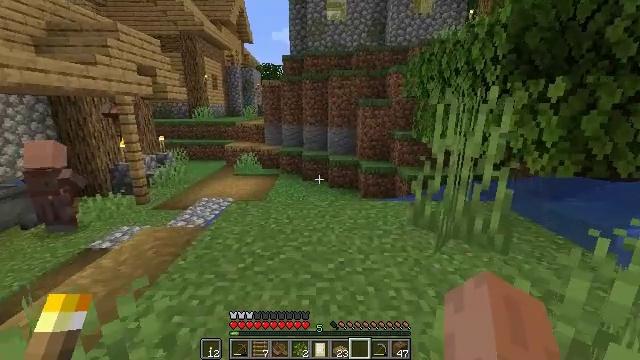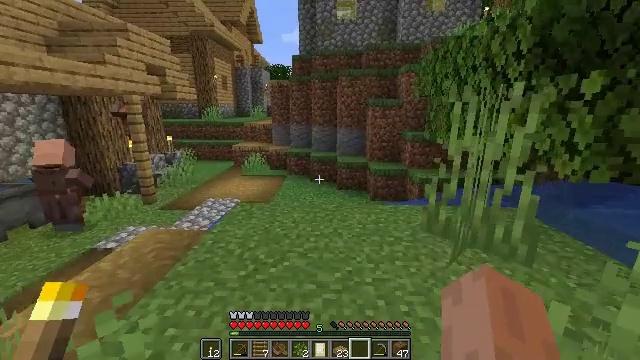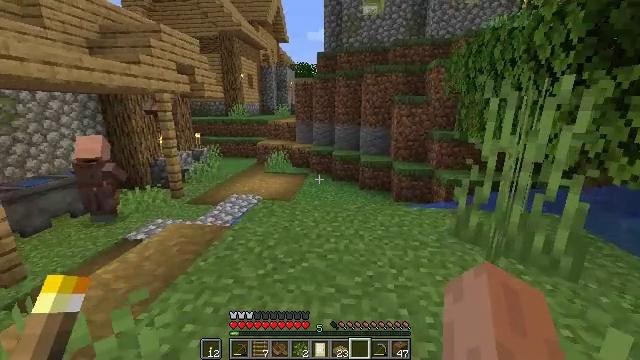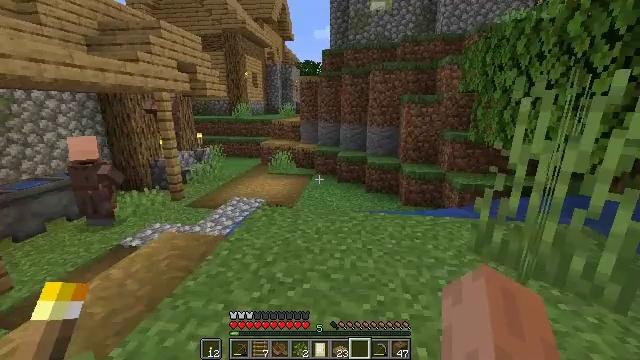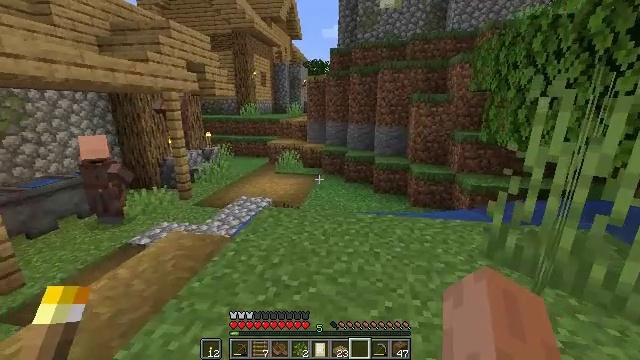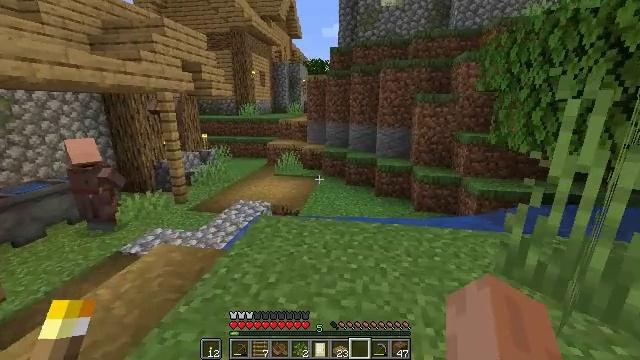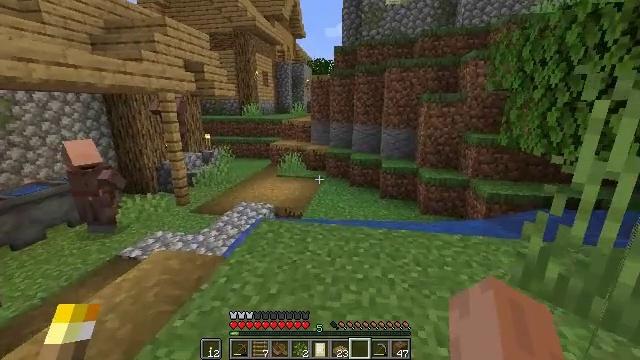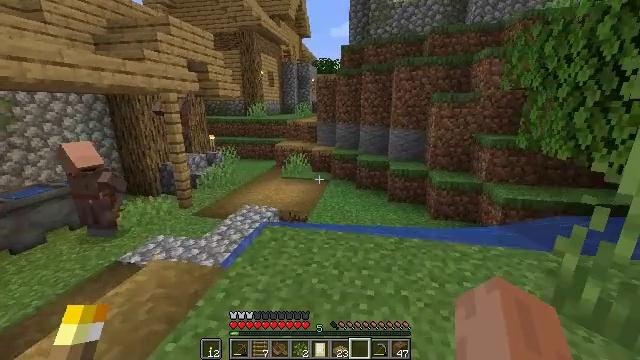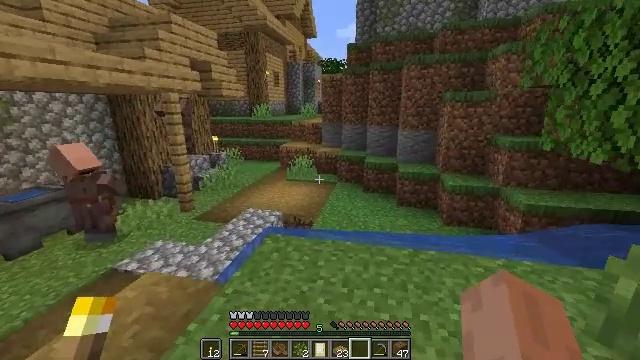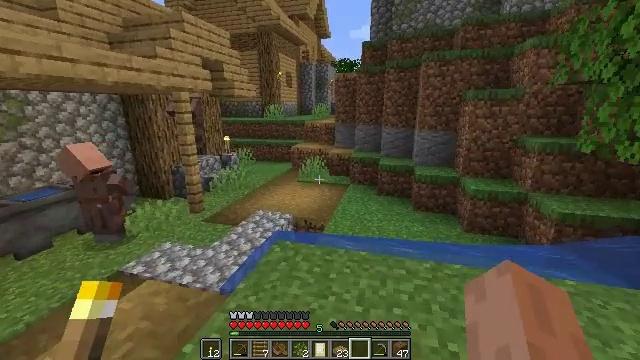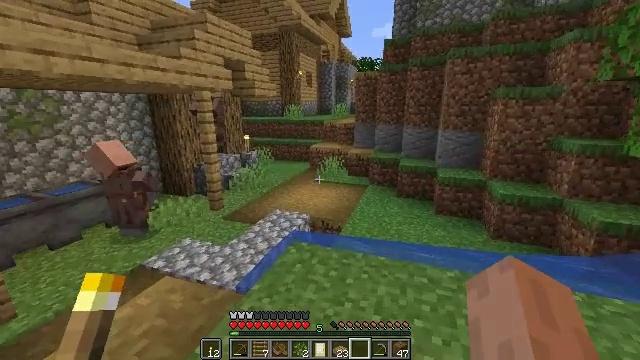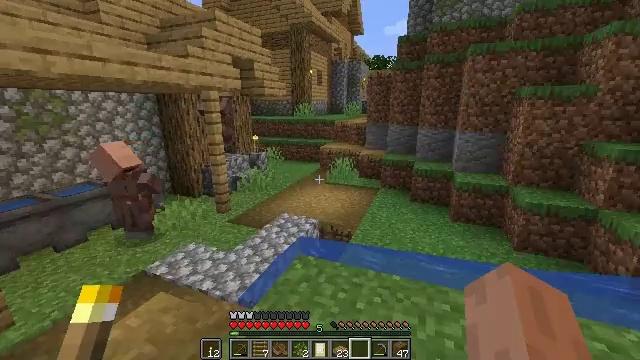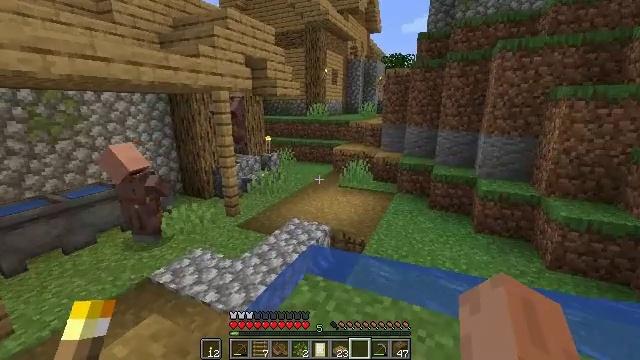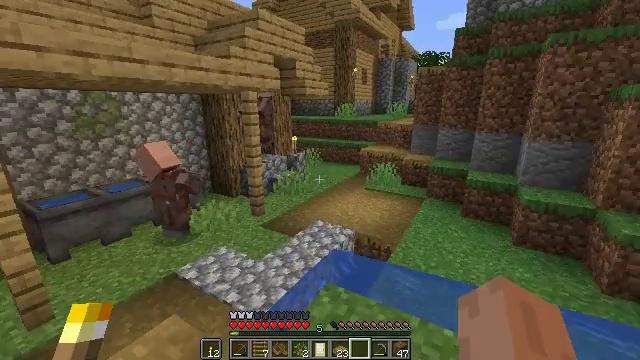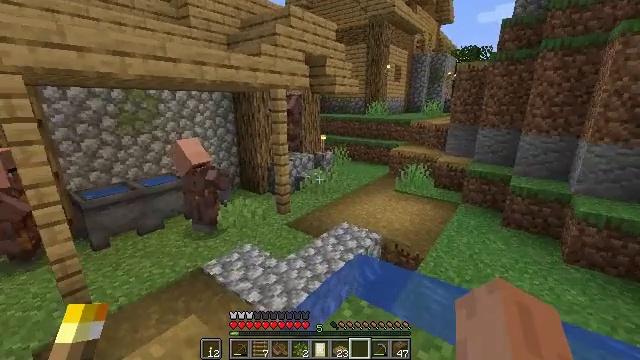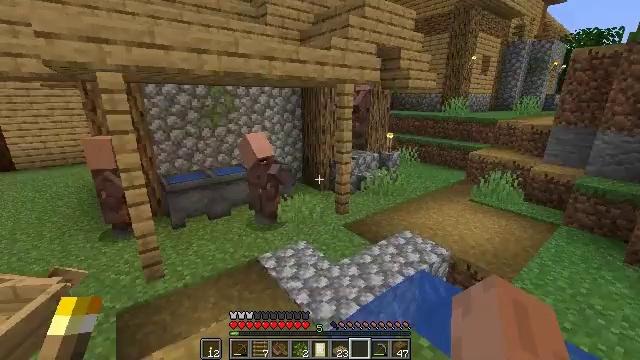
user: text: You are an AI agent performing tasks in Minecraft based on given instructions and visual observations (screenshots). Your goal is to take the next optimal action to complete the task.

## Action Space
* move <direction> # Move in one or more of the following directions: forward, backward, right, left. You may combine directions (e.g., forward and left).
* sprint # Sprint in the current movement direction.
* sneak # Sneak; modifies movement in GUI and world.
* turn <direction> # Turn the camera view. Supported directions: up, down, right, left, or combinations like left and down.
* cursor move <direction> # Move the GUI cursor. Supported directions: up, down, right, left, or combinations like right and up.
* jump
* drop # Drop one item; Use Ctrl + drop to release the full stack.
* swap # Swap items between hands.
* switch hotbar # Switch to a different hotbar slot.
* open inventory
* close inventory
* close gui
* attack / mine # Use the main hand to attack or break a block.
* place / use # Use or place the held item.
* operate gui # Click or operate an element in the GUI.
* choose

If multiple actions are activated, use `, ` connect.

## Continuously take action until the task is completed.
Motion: motion action
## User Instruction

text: Remove the cauldron from its current position.
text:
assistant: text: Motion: move forward, turn left
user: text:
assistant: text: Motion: move forward, turn left
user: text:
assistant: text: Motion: move forward, turn left
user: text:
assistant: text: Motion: move forward, turn left
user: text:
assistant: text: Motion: move forward
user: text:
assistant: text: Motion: move forward
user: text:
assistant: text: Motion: move forward, turn left
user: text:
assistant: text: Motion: move forward, turn left
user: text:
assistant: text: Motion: move forward, turn left
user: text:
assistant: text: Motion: move forward, turn left
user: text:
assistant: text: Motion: move forward, turn left
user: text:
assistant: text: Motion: move forward, turn left
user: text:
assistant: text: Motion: move forward, turn left
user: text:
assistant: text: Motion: move forward, turn left
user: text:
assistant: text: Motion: move forward, turn left
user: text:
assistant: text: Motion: move forward, turn left
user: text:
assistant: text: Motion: move forward, turn left
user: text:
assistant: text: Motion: move forward, turn left
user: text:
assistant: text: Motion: move forward, turn left
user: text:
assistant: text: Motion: move forward
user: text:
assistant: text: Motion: move forward
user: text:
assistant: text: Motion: move forward
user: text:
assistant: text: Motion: no_op
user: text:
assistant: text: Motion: no_op
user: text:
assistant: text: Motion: no_op
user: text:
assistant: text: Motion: no_op
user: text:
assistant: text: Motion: no_op
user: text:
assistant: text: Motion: no_op
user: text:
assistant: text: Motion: no_op
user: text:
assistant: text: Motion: no_op